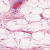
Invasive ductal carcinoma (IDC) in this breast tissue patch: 0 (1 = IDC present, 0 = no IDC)